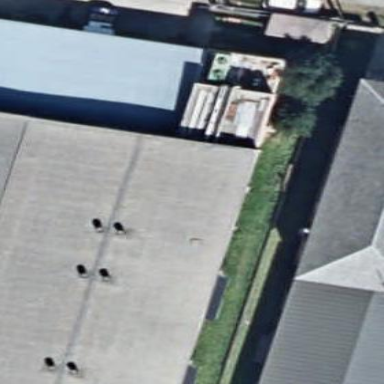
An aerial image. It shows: Warehouse.